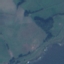
Label: Pasture